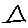
Label: triangle